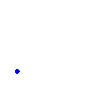
Particle: pion